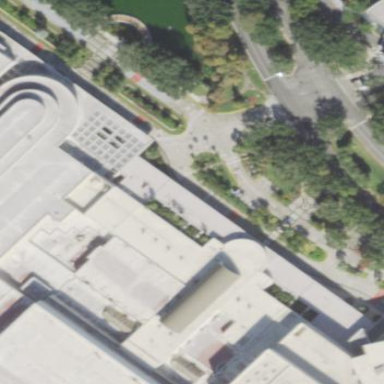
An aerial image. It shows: View of roof of building.